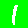
Digit: 1